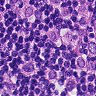
Metastatic tissue present: yes